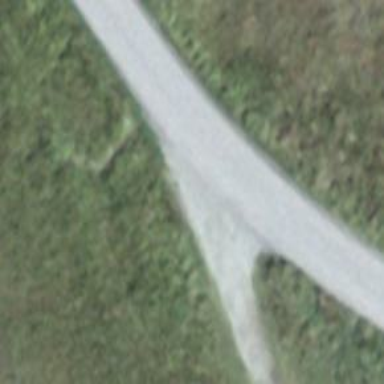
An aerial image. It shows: Asphalt track of grade1 with classic grooming suitable for hiking.